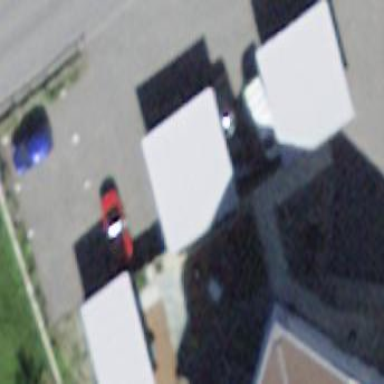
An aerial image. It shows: View of roof of building.